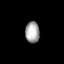
Tissue: lung
Cell type: Endothelial cells
Senescence score: 0.6052
Nuclear area (px): 302
Mean DAPI intensity: 163.182